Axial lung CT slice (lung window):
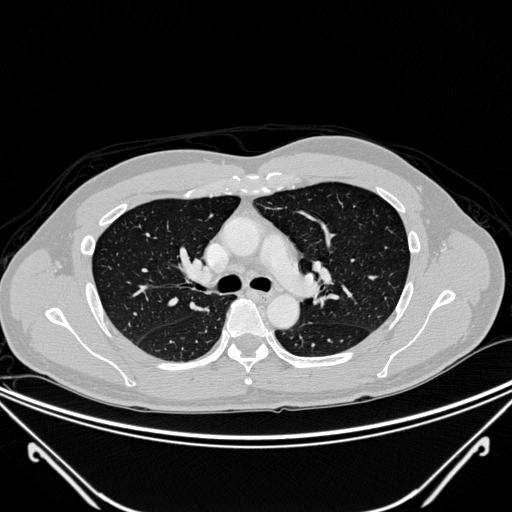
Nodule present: no